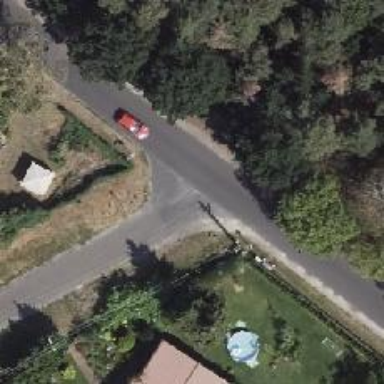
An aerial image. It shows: Unmarked crossing on the road.